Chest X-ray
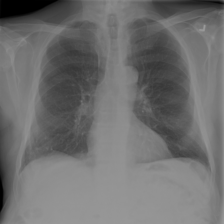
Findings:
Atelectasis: negative
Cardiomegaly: negative
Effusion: negative
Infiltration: negative
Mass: negative
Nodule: negative
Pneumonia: negative
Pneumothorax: negative
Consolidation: negative
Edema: negative
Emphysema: negative
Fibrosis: negative
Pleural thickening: positive
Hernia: negative